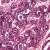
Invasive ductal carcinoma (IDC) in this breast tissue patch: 0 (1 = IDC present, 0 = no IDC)